Field crop: maize
Growth stage: 2
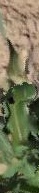
Species: maize